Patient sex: M
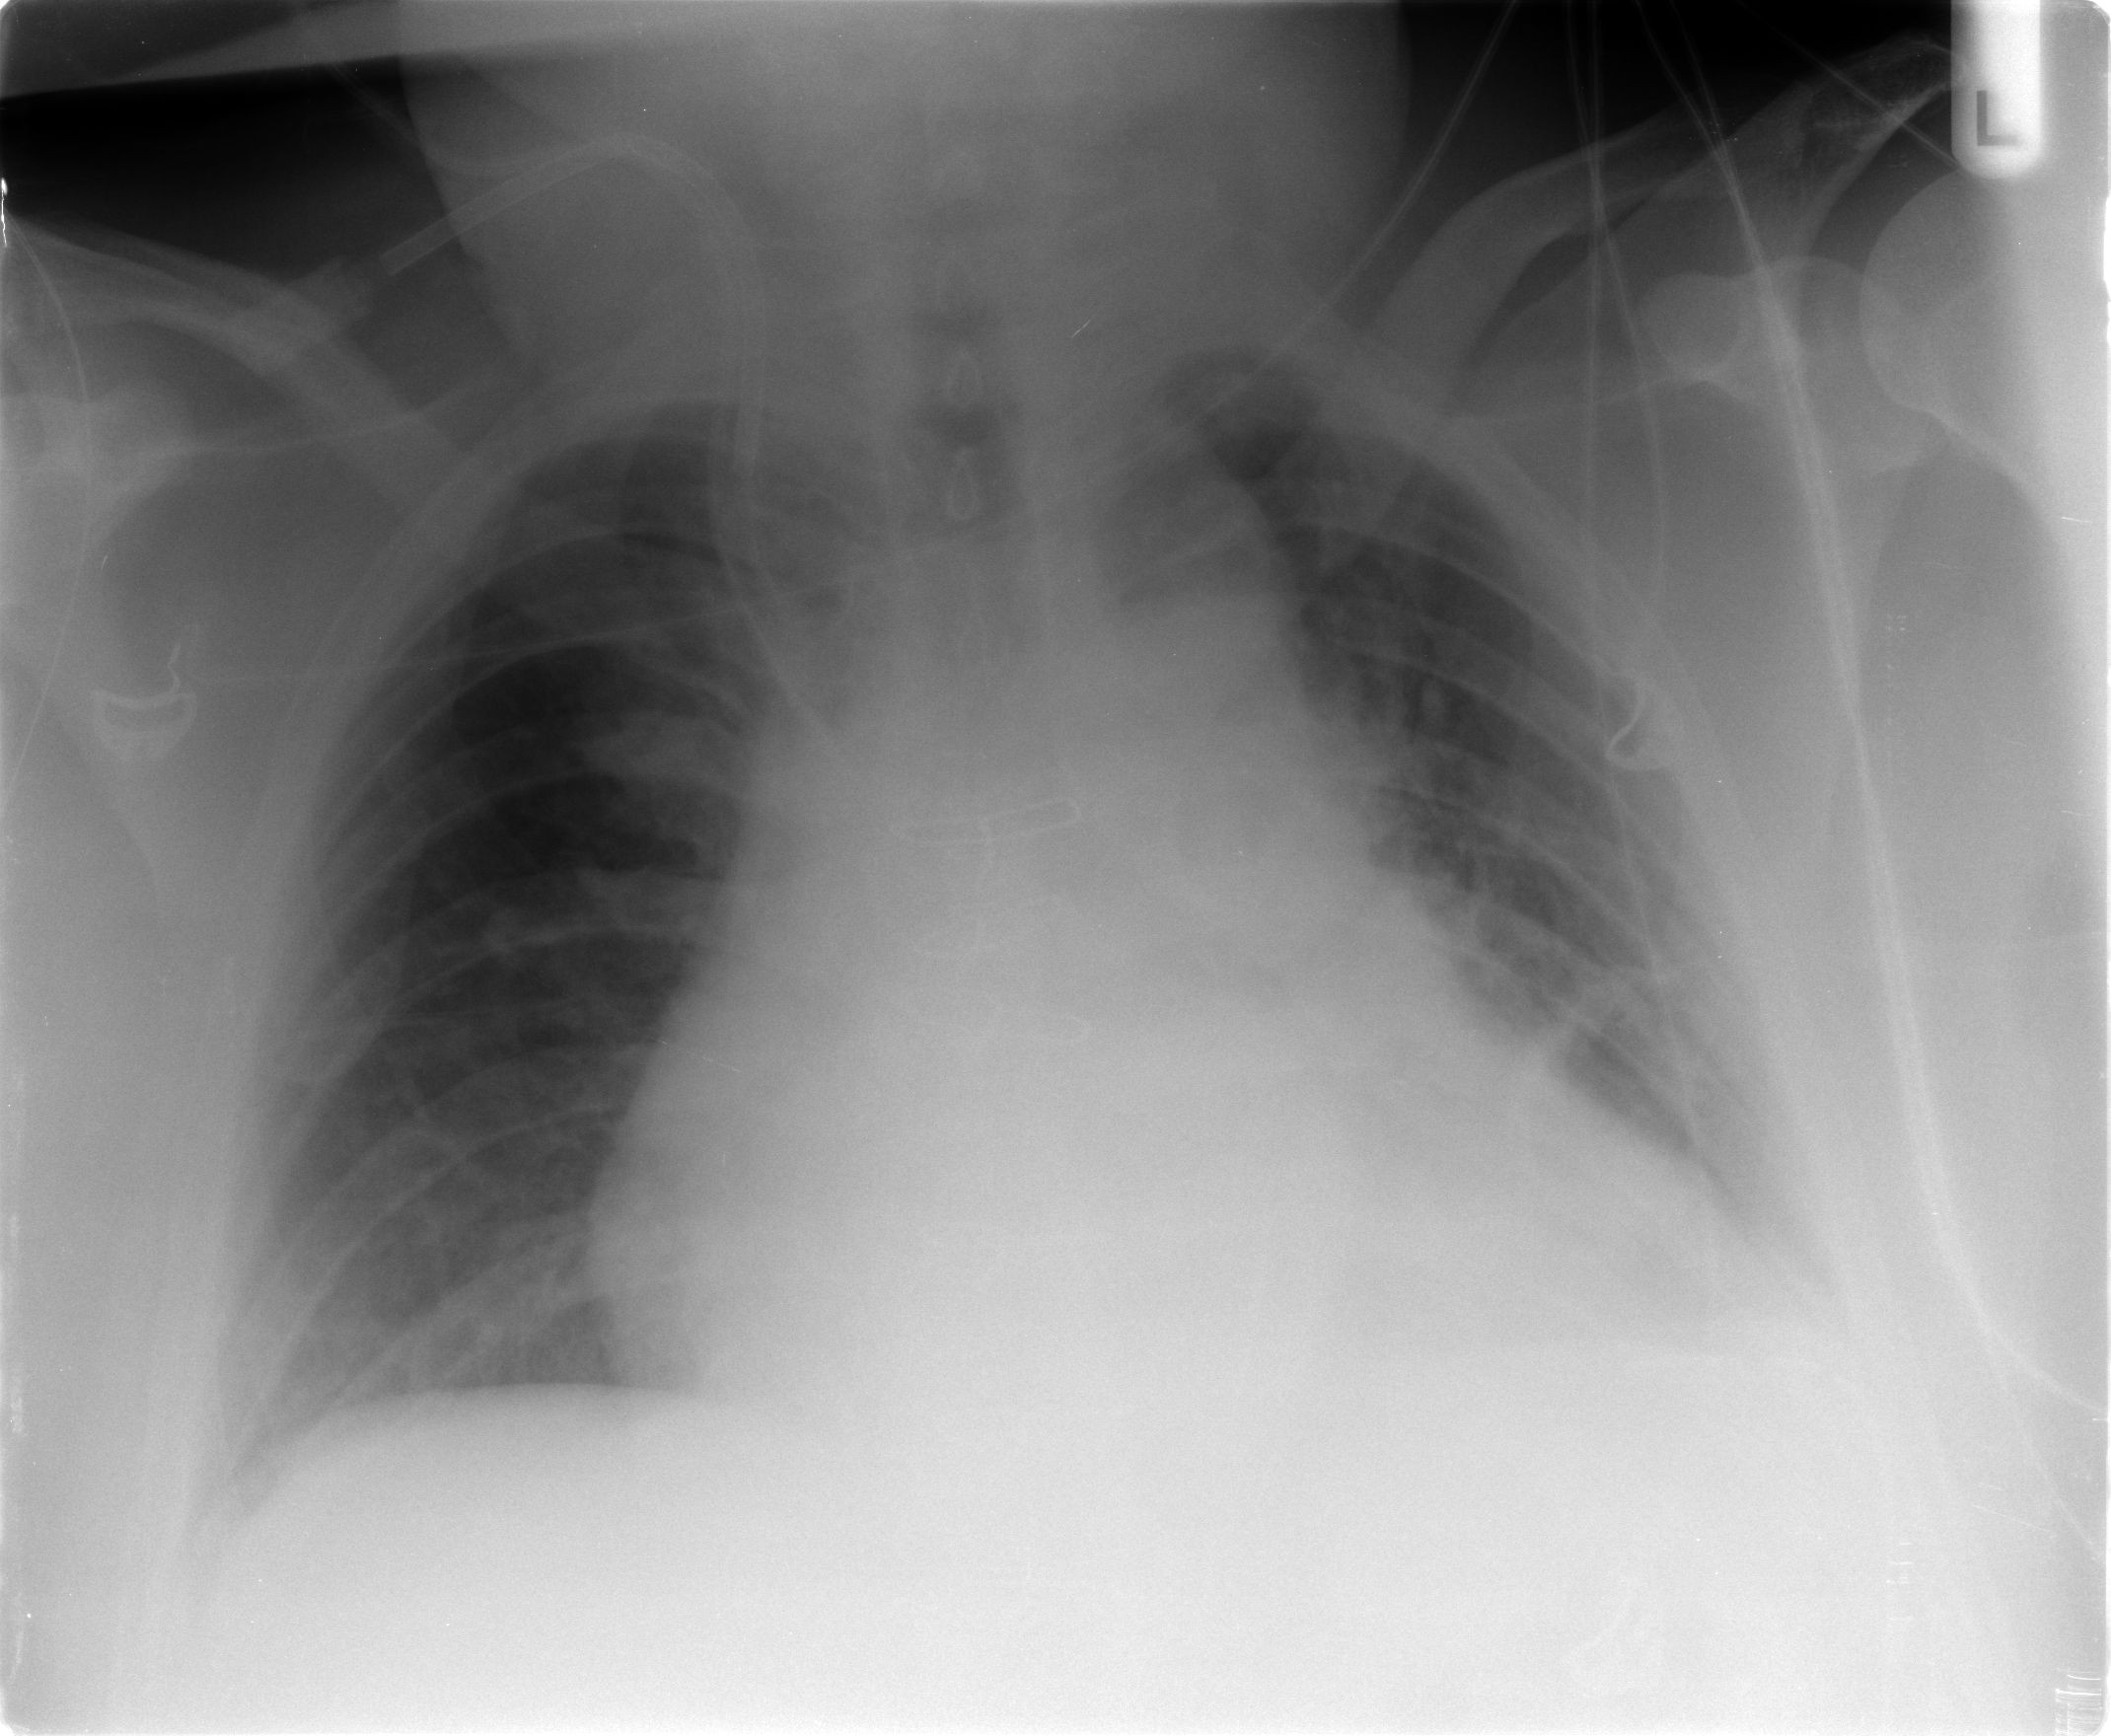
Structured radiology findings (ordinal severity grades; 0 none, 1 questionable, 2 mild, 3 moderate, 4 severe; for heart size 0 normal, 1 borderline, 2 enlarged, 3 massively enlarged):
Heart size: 2
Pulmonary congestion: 1
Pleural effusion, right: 0
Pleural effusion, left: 2
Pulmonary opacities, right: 0
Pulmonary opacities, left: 1
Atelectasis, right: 1
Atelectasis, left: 2